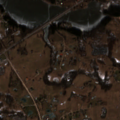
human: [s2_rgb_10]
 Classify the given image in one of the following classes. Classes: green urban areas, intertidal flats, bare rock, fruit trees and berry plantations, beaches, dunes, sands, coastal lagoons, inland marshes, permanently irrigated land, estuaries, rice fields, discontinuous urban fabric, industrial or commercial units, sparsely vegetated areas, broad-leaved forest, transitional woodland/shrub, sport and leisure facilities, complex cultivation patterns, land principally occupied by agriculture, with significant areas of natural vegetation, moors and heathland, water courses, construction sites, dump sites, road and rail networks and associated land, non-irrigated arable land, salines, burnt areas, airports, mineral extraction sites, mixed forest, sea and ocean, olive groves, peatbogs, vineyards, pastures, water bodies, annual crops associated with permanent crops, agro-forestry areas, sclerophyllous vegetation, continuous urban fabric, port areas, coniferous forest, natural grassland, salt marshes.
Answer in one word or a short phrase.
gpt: pastures, complex cultivation patterns, land principally occupied by agriculture, with significant areas of natural vegetation, broad-leaved forest, water bodies